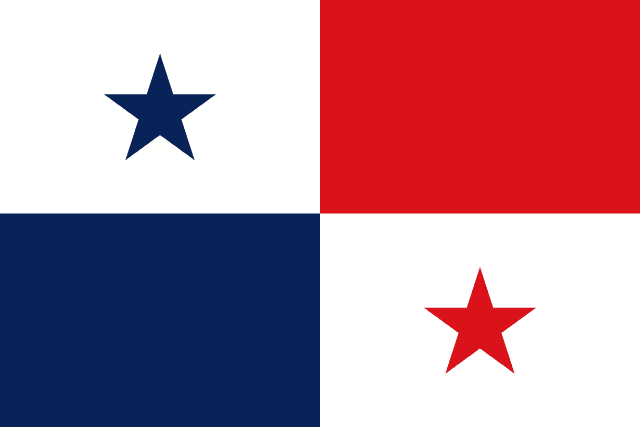
Country: Panama
Country code: pa